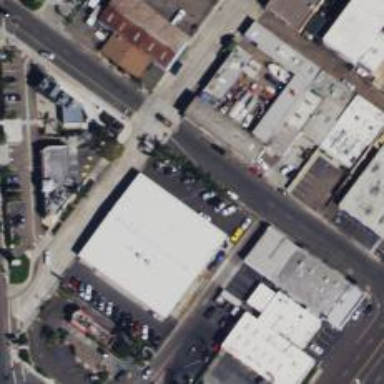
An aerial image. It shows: Commercial building.